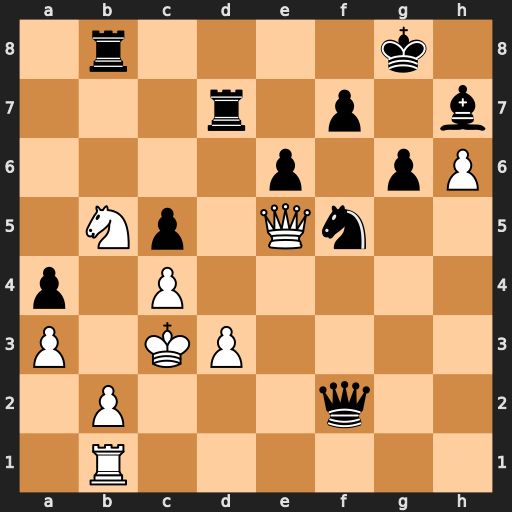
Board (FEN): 1r4k1/3r1p1b/4p1pP/1Np1Qn2/p1P5/P1KP4/1P3q2/1R6
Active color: w
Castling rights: -
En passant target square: -
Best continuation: Qxb8+ Rd8 Qxd8#